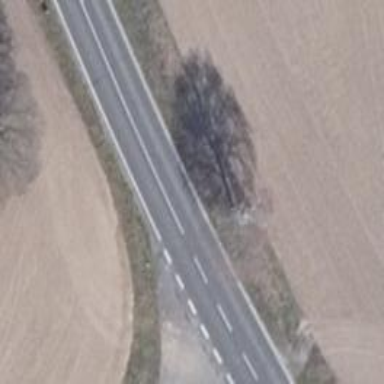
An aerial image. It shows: Deciduous tree with broadleaved leaves.